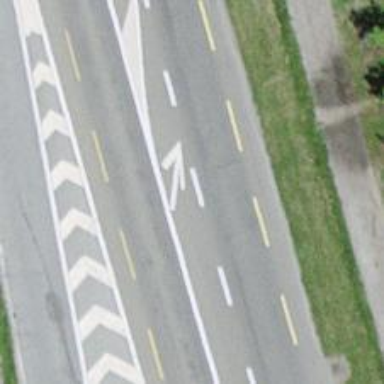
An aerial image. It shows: Primary highway with designated cycle lane.